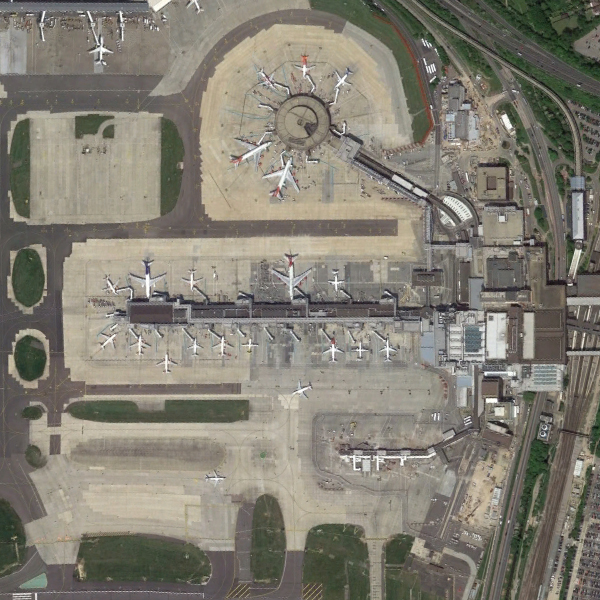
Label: Airport